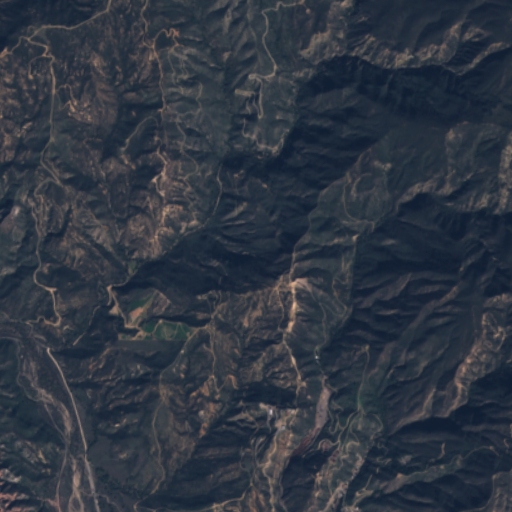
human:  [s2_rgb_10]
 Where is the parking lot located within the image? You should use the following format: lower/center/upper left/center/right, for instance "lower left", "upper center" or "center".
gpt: The parking lot is located in the lower left of the image.
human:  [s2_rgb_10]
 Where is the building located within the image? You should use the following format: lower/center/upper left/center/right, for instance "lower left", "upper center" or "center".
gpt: The building is located in the lower right of the image.
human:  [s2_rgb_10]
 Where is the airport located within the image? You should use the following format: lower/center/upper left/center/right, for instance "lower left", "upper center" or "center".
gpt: There is no airport in the image.